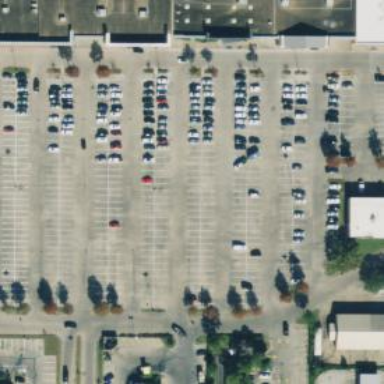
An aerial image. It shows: Parking space.